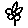
Label: flower